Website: apple
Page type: customer-info-address
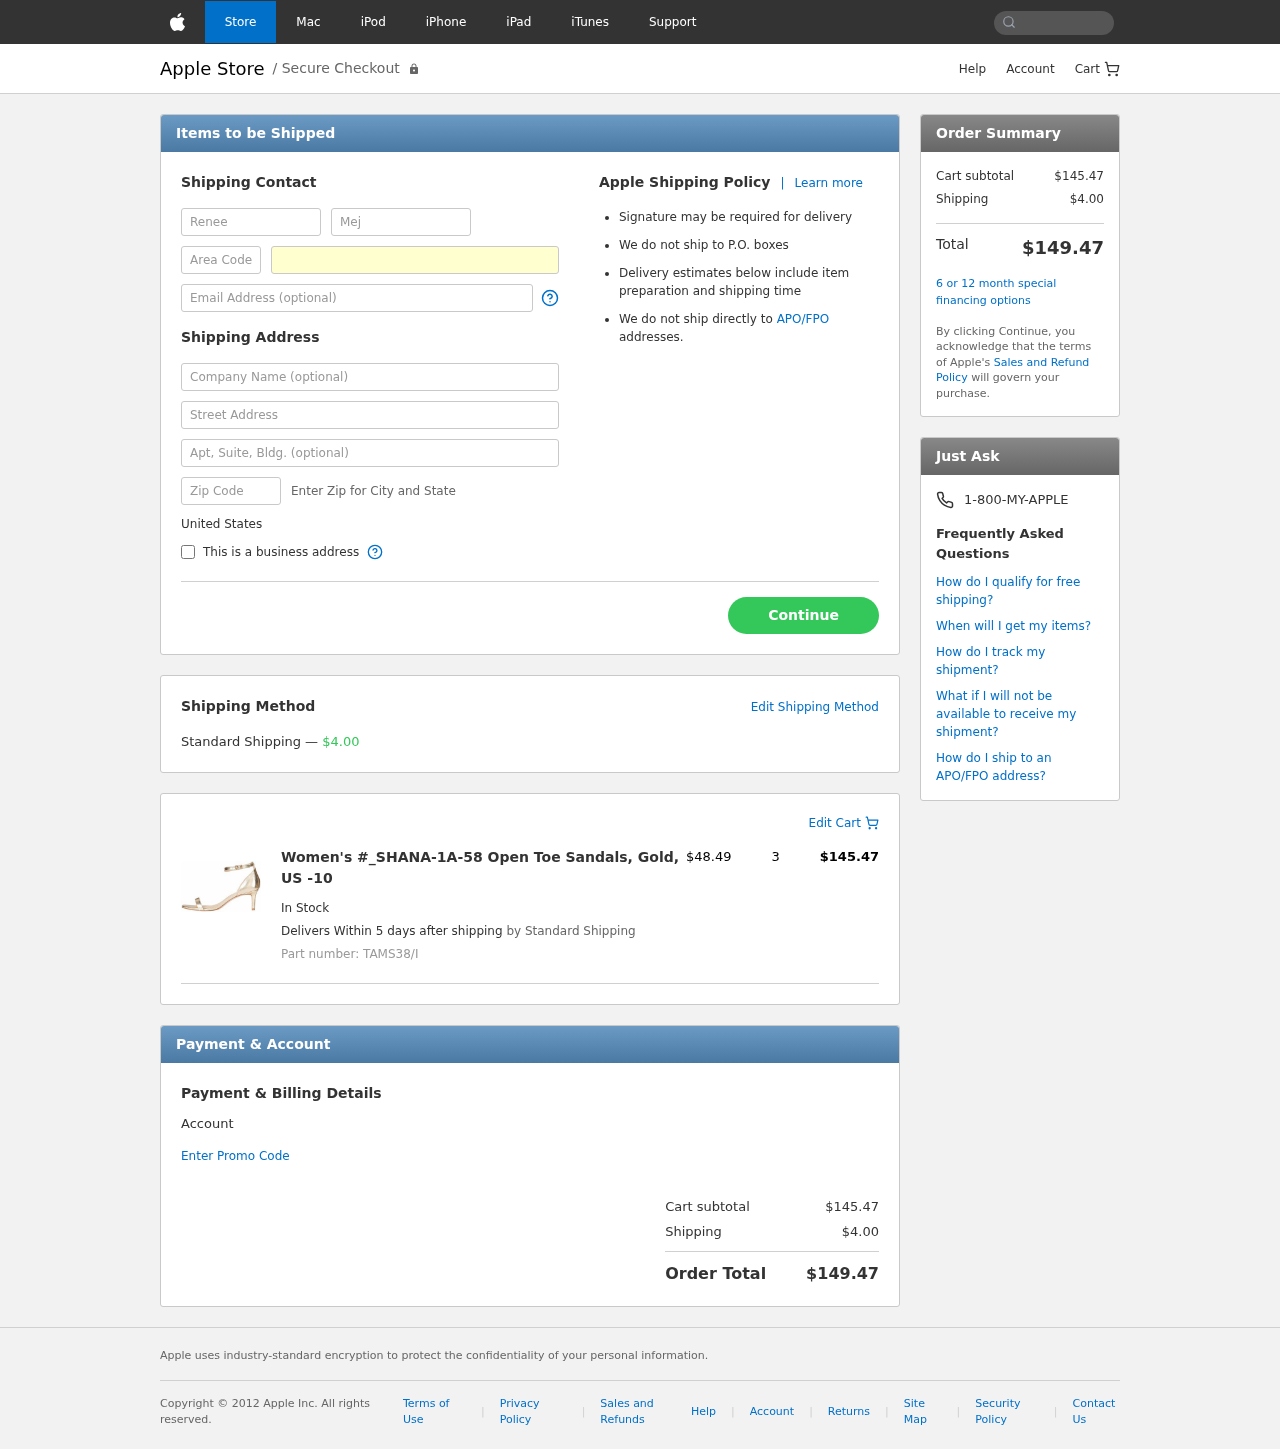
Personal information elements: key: PII_COUNTRY
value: United States
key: PII_FIRSTNAME
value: Renee
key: PII_LASTNAME
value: Mejia
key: PII_PHONE_AREA
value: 278
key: PII_PHONE_LINE
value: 7927
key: PII_EMAIL
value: reneemejia@gmail.com
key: PII_STREET
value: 978 Mary Brooks Suite 378
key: PII_STREET2
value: Suite 094
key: PII_POSTCODE
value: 64190
Product elements: key: PRODUCT1_NAME
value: Women's #_SHANA-1A-58 Open Toe Sandals, Gold, US -10
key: PRODUCT1_PRICE
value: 48.49
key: PRODUCT1_QUANTITY
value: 3
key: PRODUCT1_SKU
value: TAMS38/I
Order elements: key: ORDER_SHIPPING_COST
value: $4.00
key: ORDER_ITEM_TOTAL
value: $145.47
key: ORDER_SUBTOTAL
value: $145.47
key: ORDER_TOTAL
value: $149.47